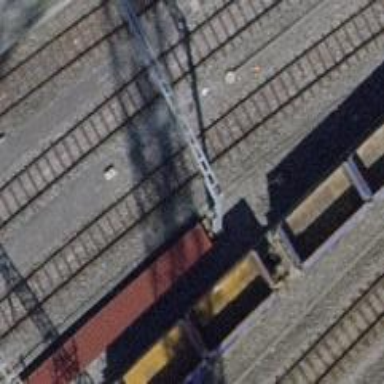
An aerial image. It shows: Railway buffer stop.